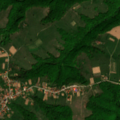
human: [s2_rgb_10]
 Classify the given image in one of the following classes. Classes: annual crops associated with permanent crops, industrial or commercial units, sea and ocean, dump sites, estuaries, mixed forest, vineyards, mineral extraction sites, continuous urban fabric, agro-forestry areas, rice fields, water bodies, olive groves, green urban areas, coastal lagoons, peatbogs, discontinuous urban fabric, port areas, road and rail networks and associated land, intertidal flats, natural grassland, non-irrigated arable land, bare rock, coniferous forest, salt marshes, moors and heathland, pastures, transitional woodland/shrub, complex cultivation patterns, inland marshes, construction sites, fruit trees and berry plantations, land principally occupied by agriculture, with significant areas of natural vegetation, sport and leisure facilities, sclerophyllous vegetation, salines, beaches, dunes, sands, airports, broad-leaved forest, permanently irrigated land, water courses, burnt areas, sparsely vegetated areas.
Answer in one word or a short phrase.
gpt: discontinuous urban fabric, complex cultivation patterns, broad-leaved forest